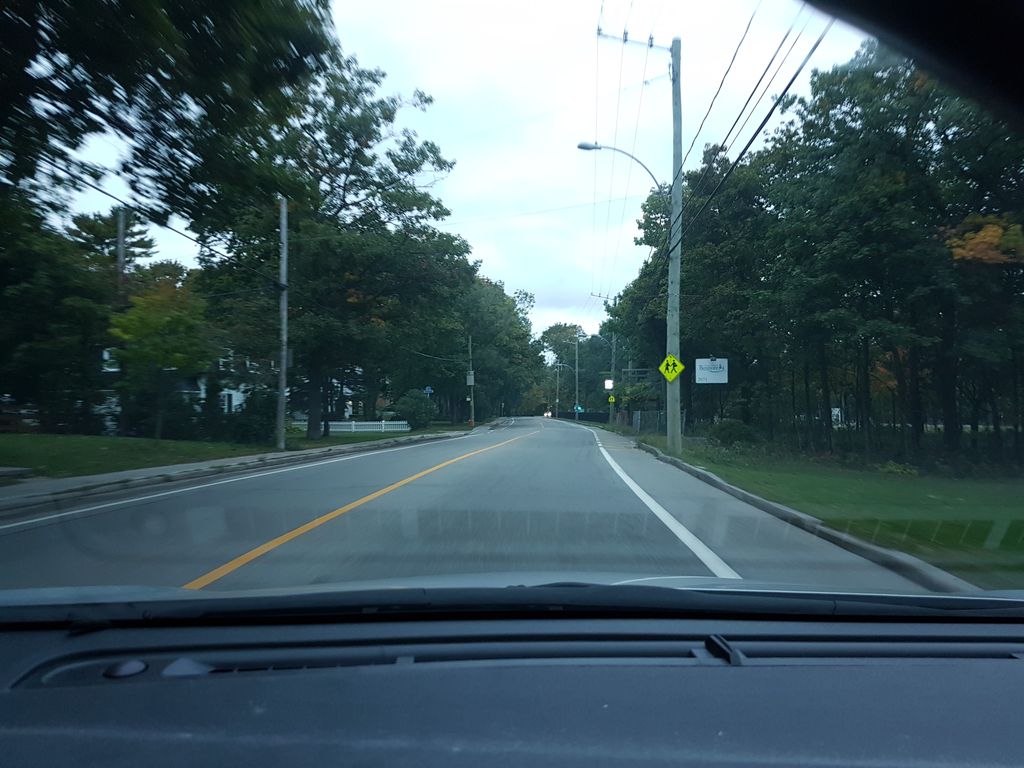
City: quebec_city